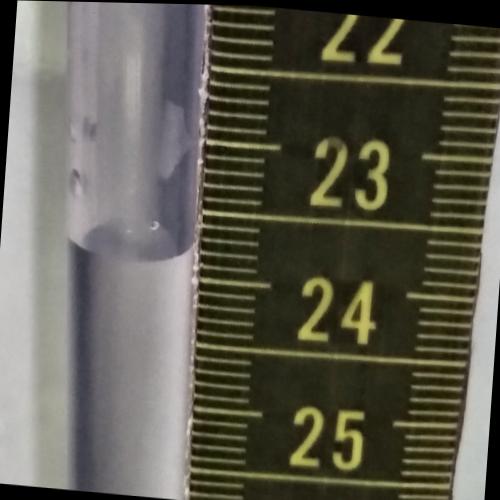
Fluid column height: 23.8 cm